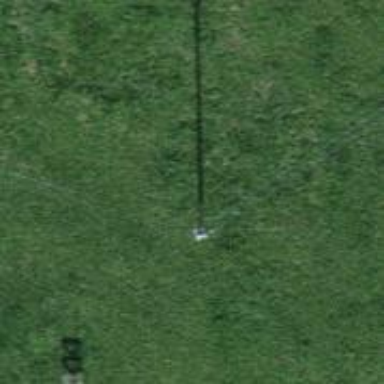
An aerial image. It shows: Straight power pole.